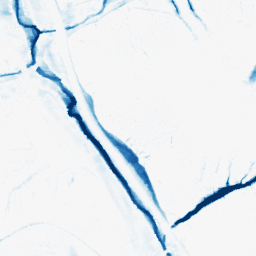
Category: morphological
Decomposition family: morphological_ellipse
Decomposition parameters: operation: closing
width: 10
height: 20
Upsampling method: quadratic
Upsampling parameters: scale: 8
Upsampling scale: 8